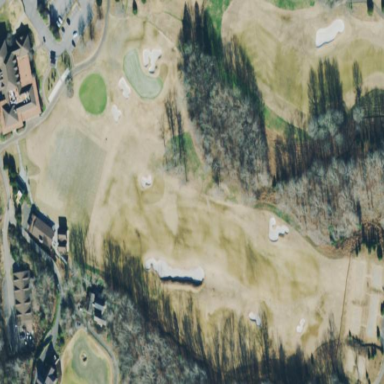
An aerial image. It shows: Area with grass used as rough in golf course.